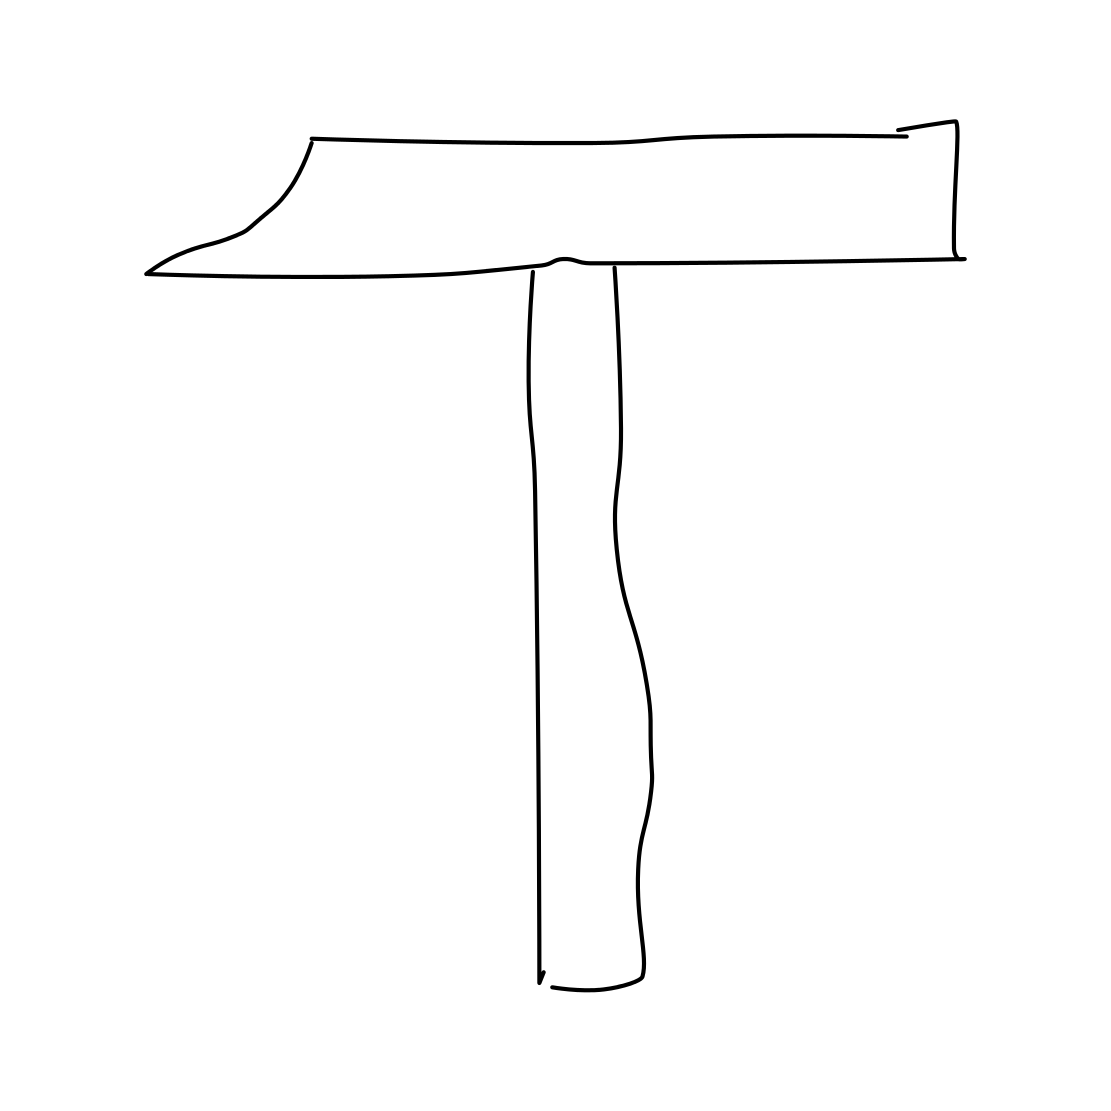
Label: hammer